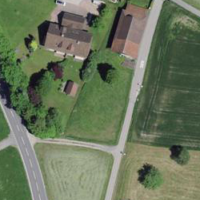
EUNIS habitat code: 24
Species observed at this site:
Symphoricarpos albus